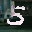
Label: 5